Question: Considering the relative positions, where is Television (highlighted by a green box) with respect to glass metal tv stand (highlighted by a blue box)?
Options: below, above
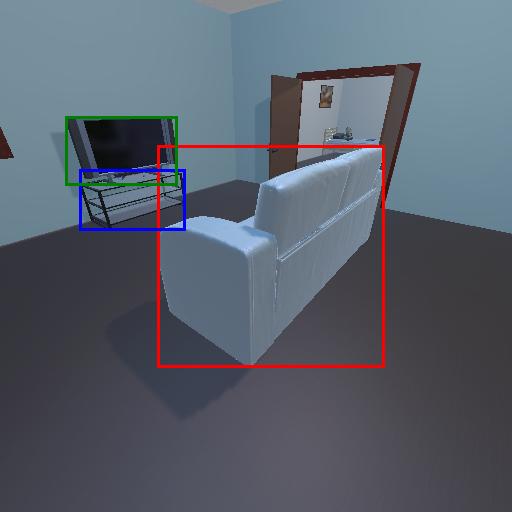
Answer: below